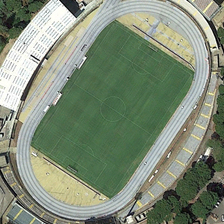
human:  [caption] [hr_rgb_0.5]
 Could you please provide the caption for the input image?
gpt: many green trees are around a stadium with a football field in it .

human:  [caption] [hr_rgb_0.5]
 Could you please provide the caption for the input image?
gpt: many green trees are around a stadium with a football field in it .

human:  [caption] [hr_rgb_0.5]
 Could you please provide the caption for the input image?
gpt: many green trees are around a stadium with a football field in it .

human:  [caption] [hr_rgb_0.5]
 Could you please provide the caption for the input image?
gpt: many green trees are around a stadium with a football field in it .

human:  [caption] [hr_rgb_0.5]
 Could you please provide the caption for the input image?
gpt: many green trees are around a stadium with a football field in it .